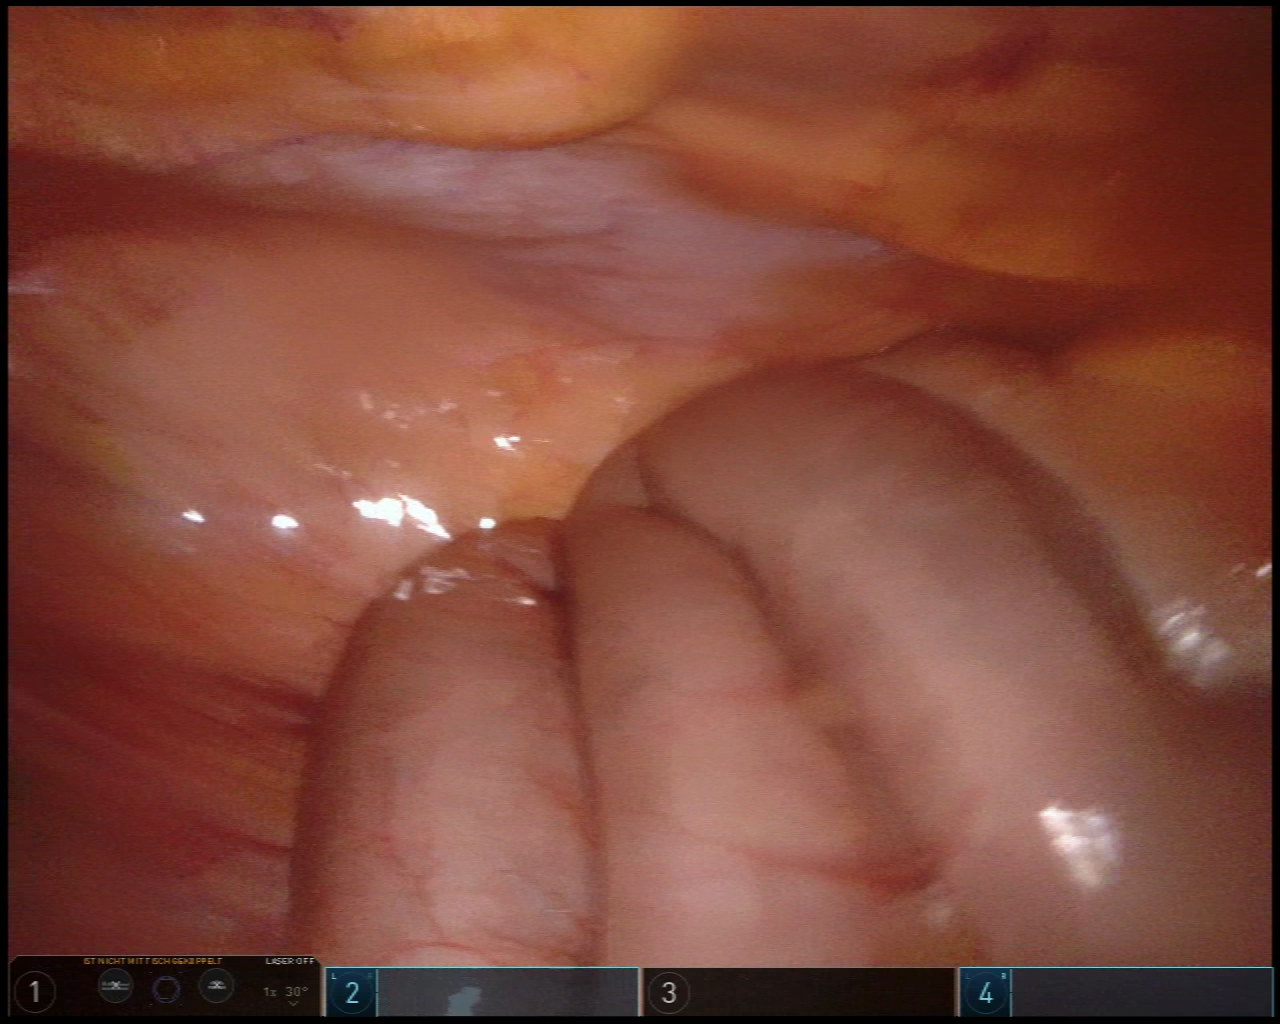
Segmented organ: small_intestine
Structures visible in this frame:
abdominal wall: yes
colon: no
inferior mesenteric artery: no
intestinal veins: no
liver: no
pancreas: no
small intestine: yes
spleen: no
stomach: no
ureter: no
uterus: no
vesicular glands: no